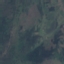
Label: HerbaceousVegetation